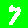
Digit: 7